Question:
I want div 2 to stay fixed to the top of the screen when the browser scroll reaches the navigation bar. How would i do this ?
My current styles probably suck as im still learning from google but here they are:
'''
/*main wrapper*/
#main {
width: 90%;
height: auto;
margin-left:auto;
margin-right:auto;
}
/*logo start*/
#logo {
background-color: #e6e6e6;
position: relative;
padding: 2px;
margin: 0px;
border: 3px solid #000000;
border-radius: 25px 25px 0px 0px;
height: 174px;
width: 100%;
}
/*navigation bar start*/
#nav-outer {
position: relative;
width: 100%;
margin-bottom: 40px;
}
#nav-box {
width: auto;
display: inline-block;
position: absolute;
top: -3px;
padding-left: 15px;
background-color: #e6e6e6;
border-left: 3px solid #000000;
border-right: 3px solid #000000;
border-bottom: 3px solid #000000;
border-radius: 0px 0px 15px 15px;
text-align: left;
}
'''
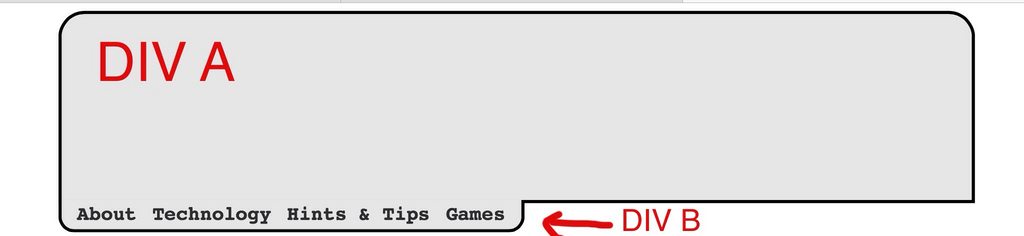
Answer: For an easy solution, there is this jQuery plugin:
<URL>
And a tutorial for it:
<URL>
Because this is such a common issue, there is also a new CSS 'position' value called 'sticky' which will do exactly what you want. If you're interested in that then there's a great article about it here:
<URL>